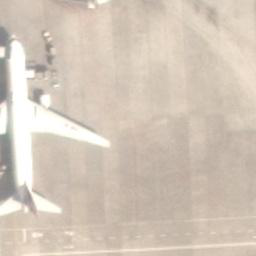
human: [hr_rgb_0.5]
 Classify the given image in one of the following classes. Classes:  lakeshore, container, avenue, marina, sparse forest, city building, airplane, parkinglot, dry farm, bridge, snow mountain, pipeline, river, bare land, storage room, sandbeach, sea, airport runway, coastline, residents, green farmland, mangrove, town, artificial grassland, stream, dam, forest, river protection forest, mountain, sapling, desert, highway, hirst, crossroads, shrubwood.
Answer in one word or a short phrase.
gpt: airplane